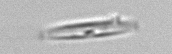
Label: pennate